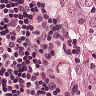
Metastatic tissue present: yes